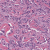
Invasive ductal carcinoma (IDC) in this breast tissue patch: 1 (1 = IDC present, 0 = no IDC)